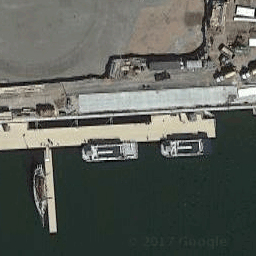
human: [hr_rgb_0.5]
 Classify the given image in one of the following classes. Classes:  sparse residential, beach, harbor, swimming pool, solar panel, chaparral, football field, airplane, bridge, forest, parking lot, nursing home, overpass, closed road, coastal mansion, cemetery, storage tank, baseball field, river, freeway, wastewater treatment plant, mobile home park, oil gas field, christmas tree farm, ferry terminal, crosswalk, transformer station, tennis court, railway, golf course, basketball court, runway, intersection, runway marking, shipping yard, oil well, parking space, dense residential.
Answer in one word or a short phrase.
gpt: ferry terminal